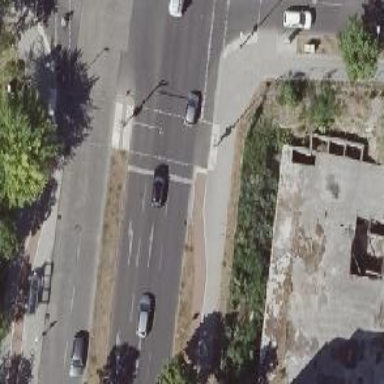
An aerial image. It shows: Footway crossing with traffic signals and central island.